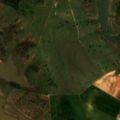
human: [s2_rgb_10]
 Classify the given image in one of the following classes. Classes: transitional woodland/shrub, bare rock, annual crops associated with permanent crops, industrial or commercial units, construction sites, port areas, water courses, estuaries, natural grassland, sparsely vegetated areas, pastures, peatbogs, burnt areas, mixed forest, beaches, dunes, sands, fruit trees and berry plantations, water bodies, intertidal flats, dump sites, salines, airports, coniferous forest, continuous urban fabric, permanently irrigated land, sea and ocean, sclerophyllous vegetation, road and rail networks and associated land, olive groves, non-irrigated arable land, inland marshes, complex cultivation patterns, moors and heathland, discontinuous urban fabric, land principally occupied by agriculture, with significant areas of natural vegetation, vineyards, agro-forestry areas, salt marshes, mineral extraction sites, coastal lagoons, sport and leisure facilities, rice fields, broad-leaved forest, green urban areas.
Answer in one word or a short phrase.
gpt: non-irrigated arable land, complex cultivation patterns, agro-forestry areas, transitional woodland/shrub, water bodies